Aerial crown-view tile of a tropical tree (Barro Colorado Island, Panama), acquired 20241014:
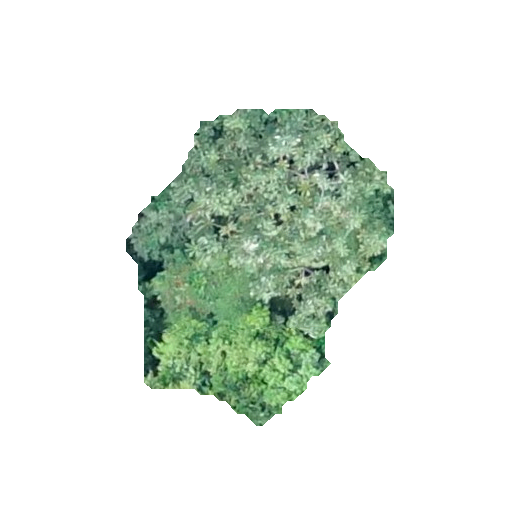
Species: Cecropia insignis
GBIF accepted scientific name: Cecropia insignis
Crown area: 88.566 m²